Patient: sex M, age 69
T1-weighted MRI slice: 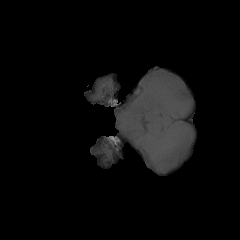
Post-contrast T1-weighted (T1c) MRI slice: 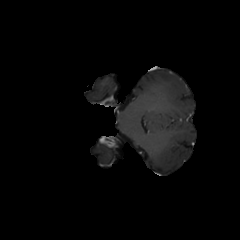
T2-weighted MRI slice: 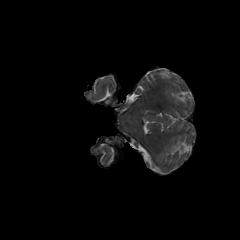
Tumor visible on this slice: no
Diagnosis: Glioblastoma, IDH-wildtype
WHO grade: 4